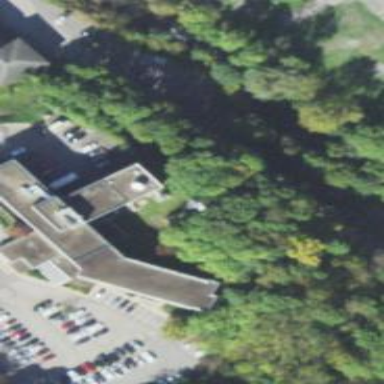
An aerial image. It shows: Government office building.